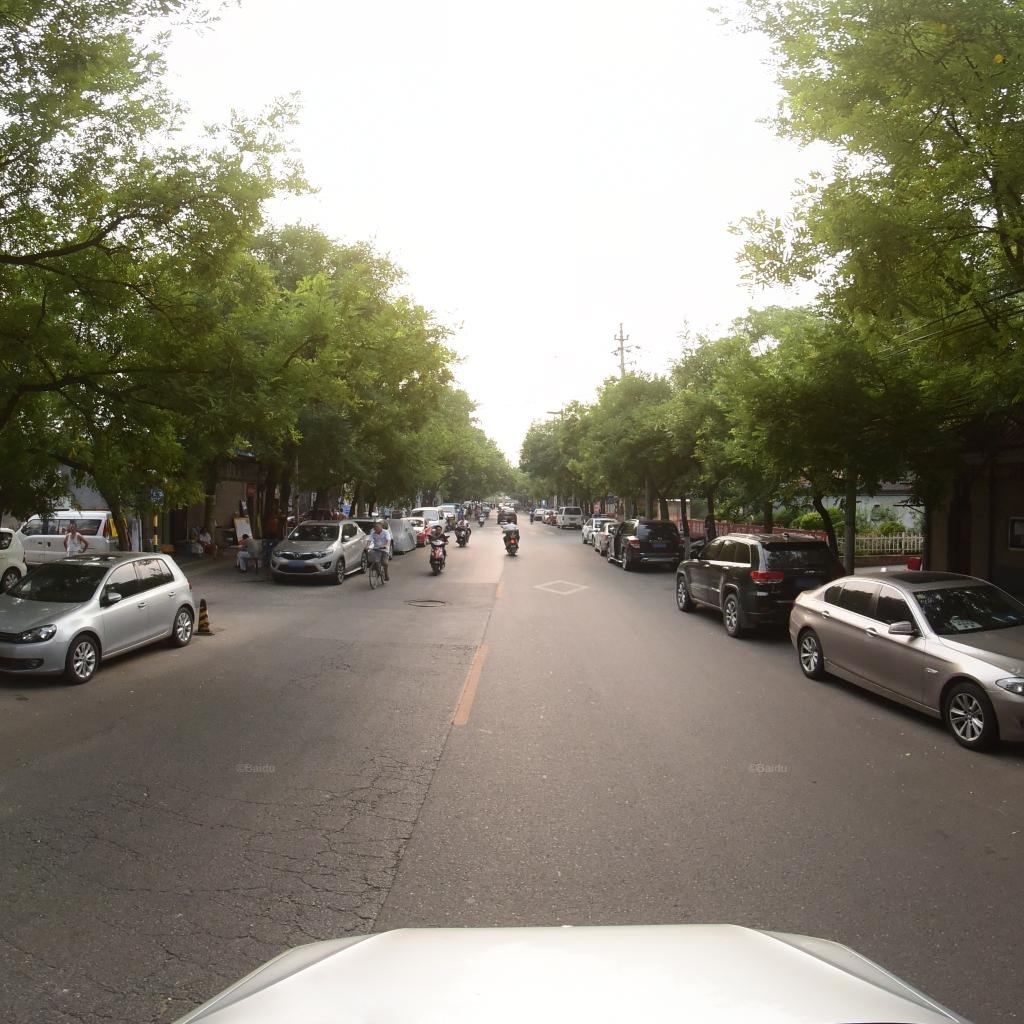
Region: Dongcheng
Road damage annotations: alligator crack, manhole cover, alligator crack, longitudinal crack